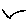
Label: bird